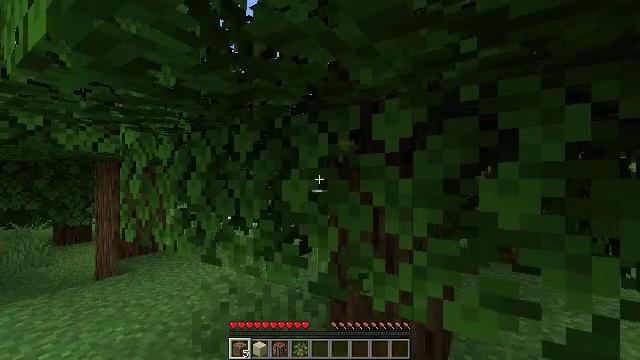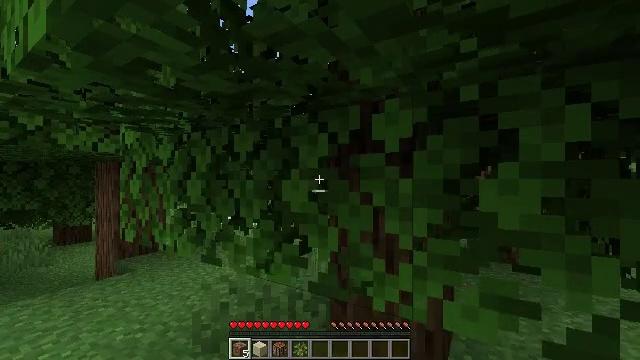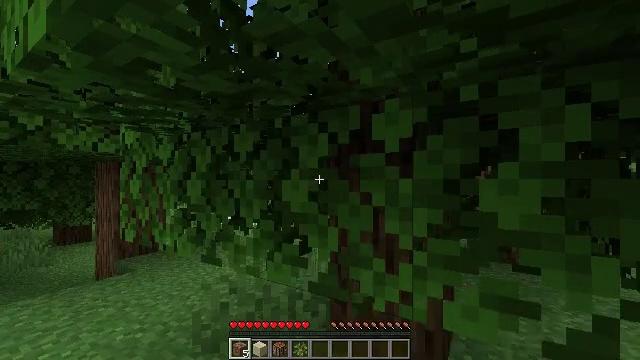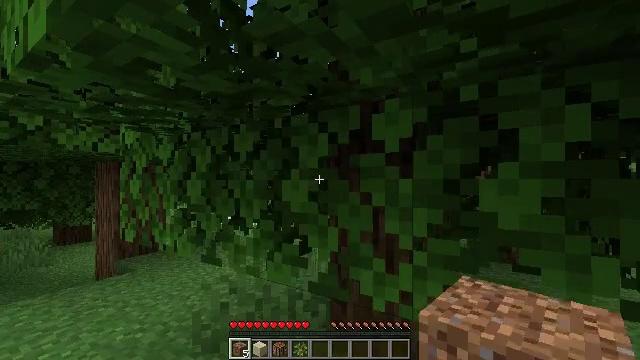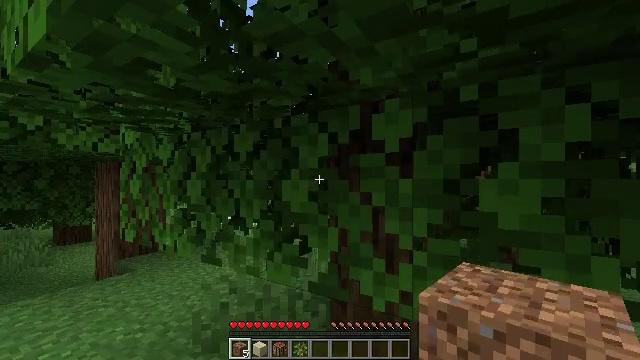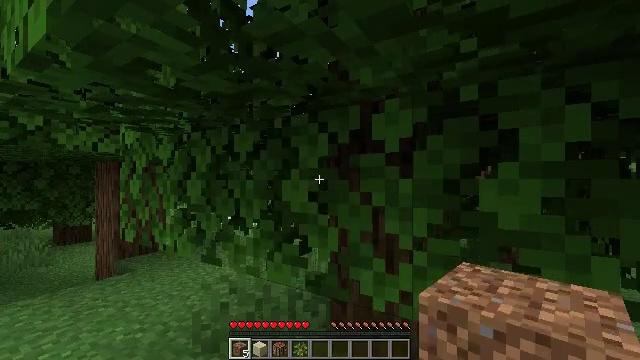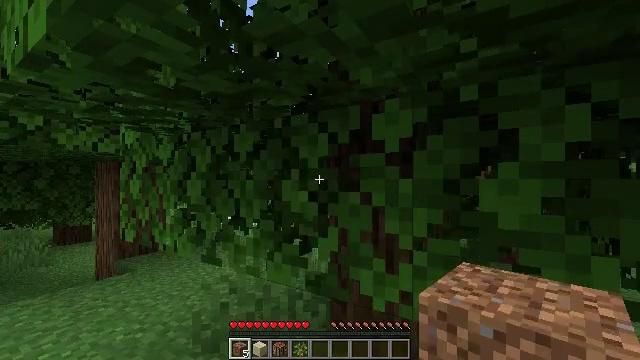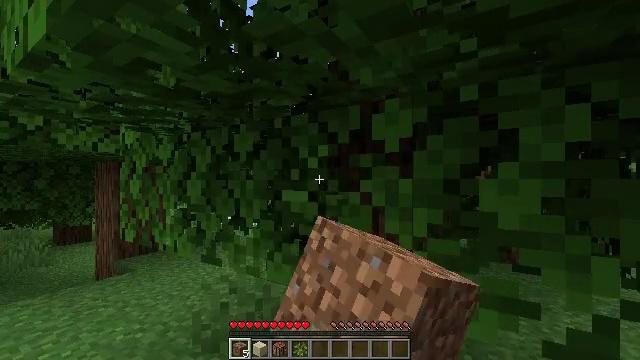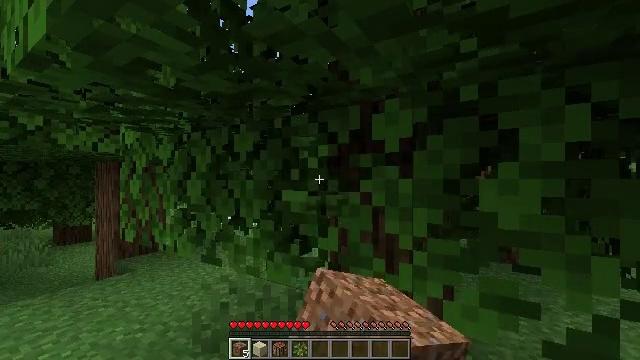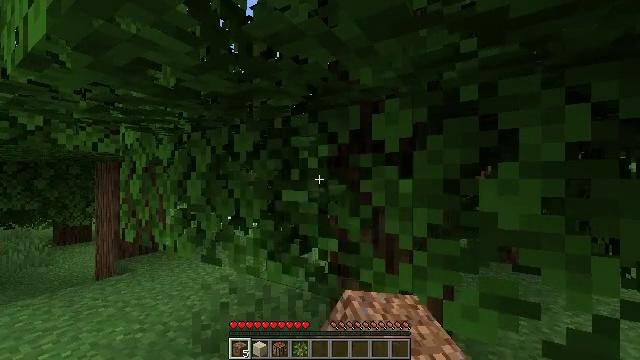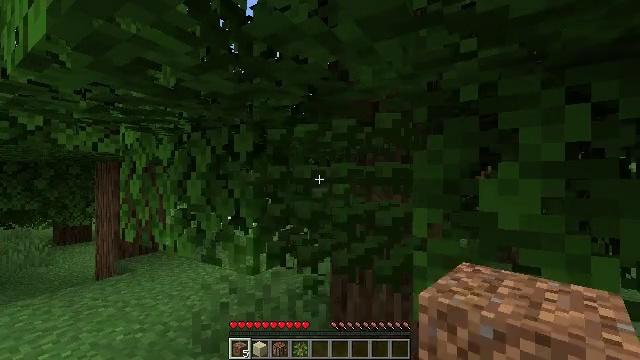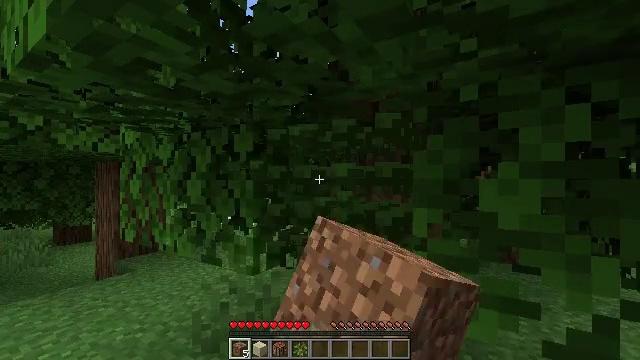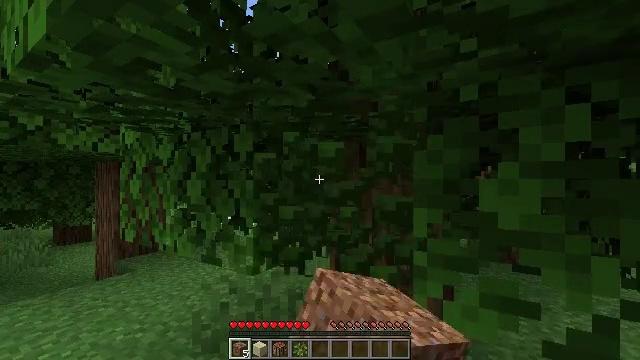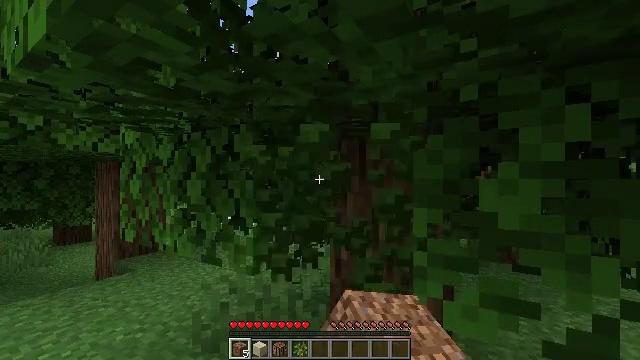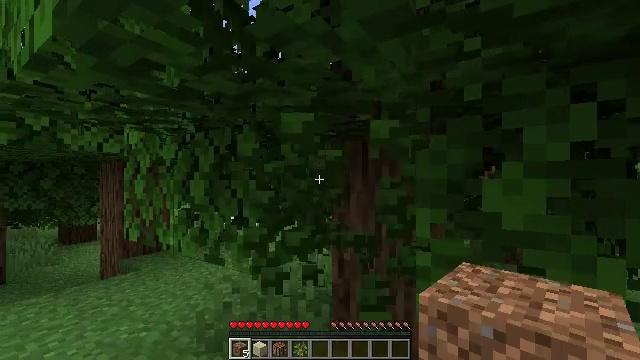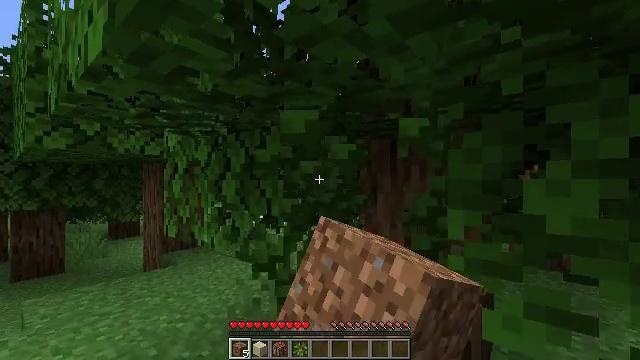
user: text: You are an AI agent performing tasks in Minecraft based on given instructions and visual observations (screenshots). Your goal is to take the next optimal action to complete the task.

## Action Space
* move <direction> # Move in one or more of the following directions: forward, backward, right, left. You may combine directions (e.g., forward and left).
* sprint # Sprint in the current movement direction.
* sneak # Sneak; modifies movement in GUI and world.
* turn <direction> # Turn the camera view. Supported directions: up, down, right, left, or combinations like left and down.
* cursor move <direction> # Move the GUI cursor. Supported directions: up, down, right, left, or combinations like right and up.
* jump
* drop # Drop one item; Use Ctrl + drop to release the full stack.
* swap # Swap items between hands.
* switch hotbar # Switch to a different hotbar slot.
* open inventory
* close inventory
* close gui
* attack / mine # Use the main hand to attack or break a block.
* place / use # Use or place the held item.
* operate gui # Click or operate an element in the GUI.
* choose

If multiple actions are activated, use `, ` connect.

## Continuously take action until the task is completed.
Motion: motion action
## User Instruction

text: Clear the ground by mining grass.
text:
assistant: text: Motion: no_op
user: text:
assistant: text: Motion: no_op
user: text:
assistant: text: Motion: no_op
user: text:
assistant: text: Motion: no_op
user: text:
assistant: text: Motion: attack / mine
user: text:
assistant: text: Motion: attack / mine
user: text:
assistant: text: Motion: attack / mine
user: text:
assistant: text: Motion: attack / mine
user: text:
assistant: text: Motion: attack / mine
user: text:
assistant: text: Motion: attack / mine
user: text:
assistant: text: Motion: attack / mine
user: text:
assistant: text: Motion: attack / mine
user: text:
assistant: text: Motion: attack / mine
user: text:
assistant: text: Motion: attack / mine
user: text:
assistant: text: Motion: turn left, attack / mine
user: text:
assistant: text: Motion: turn left, attack / mine
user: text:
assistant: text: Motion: turn left, attack / mine
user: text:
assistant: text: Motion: turn left, attack / mine
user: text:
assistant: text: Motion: attack / mine
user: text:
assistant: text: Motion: attack / mine
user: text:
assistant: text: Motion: attack / mine
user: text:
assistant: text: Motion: attack / mine
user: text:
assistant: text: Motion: attack / mine
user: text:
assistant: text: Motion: attack / mine
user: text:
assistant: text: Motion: attack / mine
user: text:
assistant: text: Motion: attack / mine
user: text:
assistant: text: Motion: attack / mine
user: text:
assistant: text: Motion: attack / mine
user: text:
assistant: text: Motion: turn left, attack / mine
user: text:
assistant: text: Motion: turn left, attack / mine